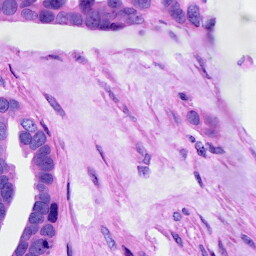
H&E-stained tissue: Ovarian